Question: I am using following code to create the paint brush in iphone.
'''
@interface Canvas : UIImageView {
CGPoint location;
}
@property CGPoint location;
.m file
@synthesize location;
- (void) touchesBegan:(NSSet *)touches withEvent:(UIEvent *)event {
UITouch *touch = [touches anyObject];
self.location = [touch locationInView:self];
}
- (void) touchesMoved:(NSSet *)touches withEvent:(UIEvent *)event {
UITouch *touch = [touches anyObject];
CGPoint currentLocation = [touch locationInView:self];
UIGraphicsBeginImageContext(self.frame.size);
CGContextRef ctx = UIGraphicsGetCurrentContext();
//CGContextSetBlendMode(ctx, kCGBlendModeOverlay);
[self.image drawInRect:CGRectMake(0, 0, self.frame.size.width, self.frame.size.height)];
CGContextSetLineCap(ctx, kCGLineCapRound);
CGContextSetBlendMode(ctx, kCGBlendModeNormal);
CGContextSetLineWidth(ctx, 5.0);
CGContextSetRGBStrokeColor(ctx, 1.0, 0.0, 0.0, 1.0);
//CGContextSetBlendMode(ctx, kCGBlendModeOverlay);
CGContextBeginPath(ctx);
CGContextMoveToPoint(ctx, location.x, location.y);
CGContextAddLineToPoint(ctx, currentLocation.x, currentLocation.y);
CGContextStrokePath(ctx);
self.image = UIGraphicsGetImageFromCurrentImageContext();
UIGraphicsEndImageContext();
location = currentLocation;
}
- (void) touchesEnded:(NSSet *)touches withEvent:(UIEvent *)event {
UITouch *touch = [touches anyObject];
CGPoint currentLocation = [touch locationInView:self];
UIGraphicsBeginImageContext(self.frame.size);
CGContextRef ctx = UIGraphicsGetCurrentContext();
// CGContextSetBlendMode(ctx, kCGBlendModeOverlay);
[self.image drawInRect:CGRectMake(0, 0, self.frame.size.width, self.frame.size.height)];
CGContextSetBlendMode(ctx, kCGBlendModeNormal);
CGContextSetLineCap(ctx, kCGLineCapRound);
CGContextSetLineWidth(ctx, 5.0);
CGContextSetRGBStrokeColor(ctx, 1.0, 0.0, 0.0, 1.0);
CGContextBeginPath(ctx);
CGContextMoveToPoint(ctx, location.x, location.y);
CGContextAddLineToPoint(ctx, currentLocation.x, currentLocation.y);
CGContextStrokePath(ctx);
self.image = UIGraphicsGetImageFromCurrentImageContext();
UIGraphicsEndImageContext();
location = currentLocation;
}
'''
It's working but while drawing there are some dots after certain distance in line which is being drawn.i want to remove those dots and want smooth straight line.How can i achieve this?
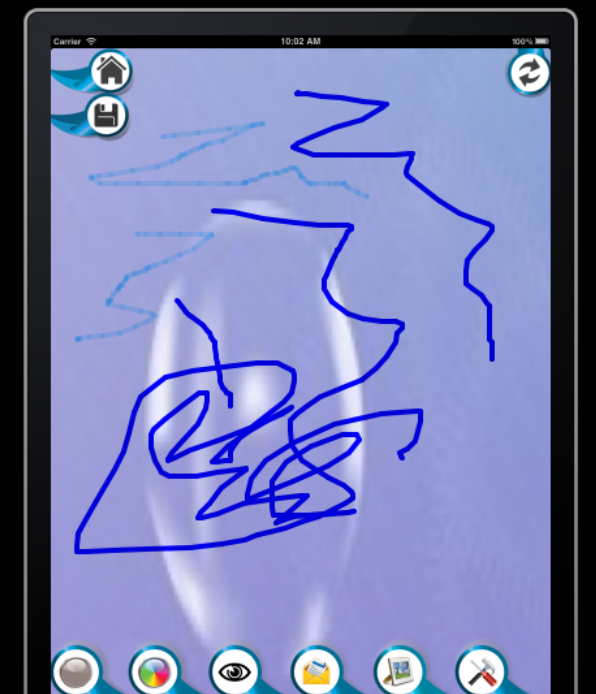
Answer: You are using the same image all over again and again multiplying it on the old image, right?
I would try to use a fresh context on every touch. Then you multiply it on the existing image.
Perhaps thats the reason for the strange look?
Also you could add checks, if the start and endpoint are different.
And you should make an extra method for drawing. You have redundant code in TouchesMoved and TouchesEnded.